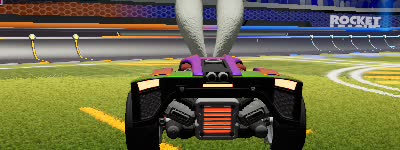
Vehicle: breakout